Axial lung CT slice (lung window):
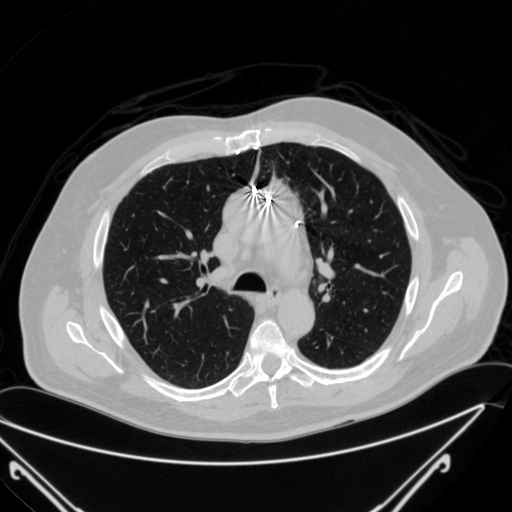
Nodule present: no